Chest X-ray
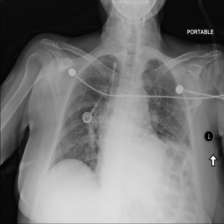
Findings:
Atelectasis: positive
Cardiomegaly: negative
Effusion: negative
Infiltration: negative
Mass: negative
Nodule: negative
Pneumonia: negative
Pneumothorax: negative
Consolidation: negative
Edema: negative
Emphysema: negative
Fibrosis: negative
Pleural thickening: negative
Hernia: negative